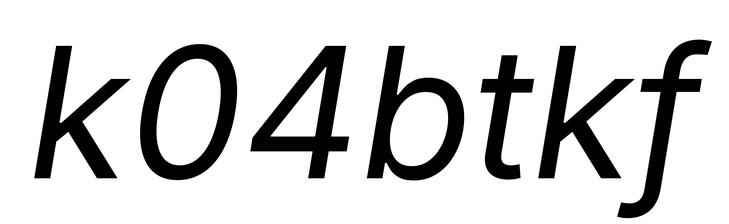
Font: Inter-Italic_Italic